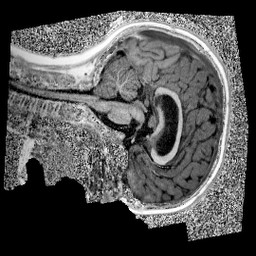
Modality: UNIT1
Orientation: sagittal
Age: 9
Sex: male
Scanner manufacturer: siemens
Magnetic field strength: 3 T
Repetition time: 4 s
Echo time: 0.00299 s